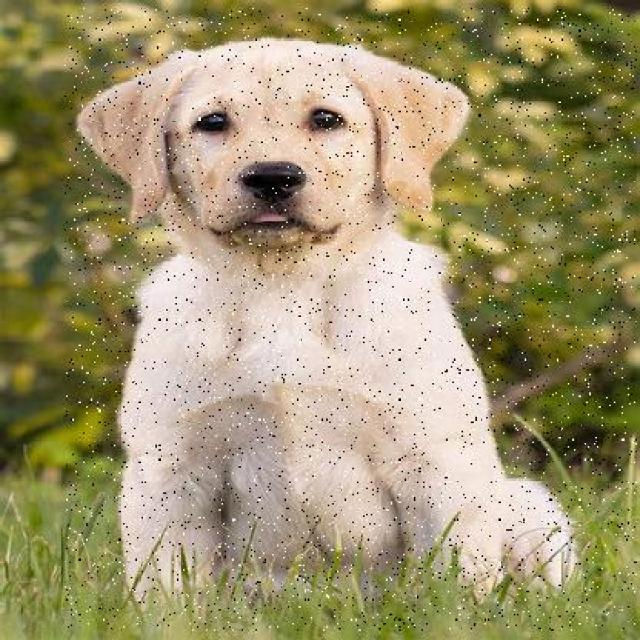
Healthy canine skin — no visible lesions, inflammation, or abnormalities. The skin and coat appear normal.